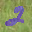
Label: 2